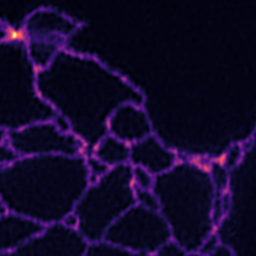
Label: Super-resolution ER image